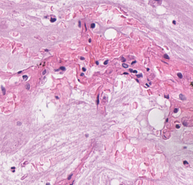
Tumor epithelial tissue: no
Tumor-associated stroma tissue: no
Normal tissue: yes